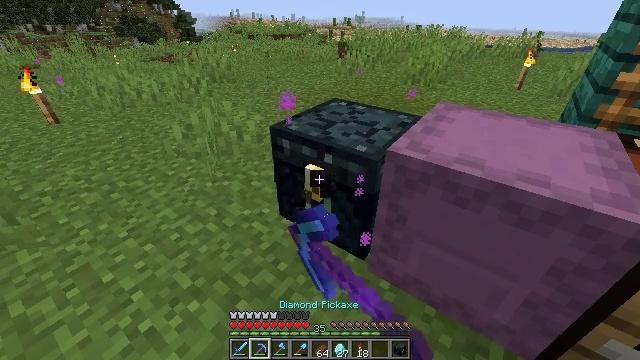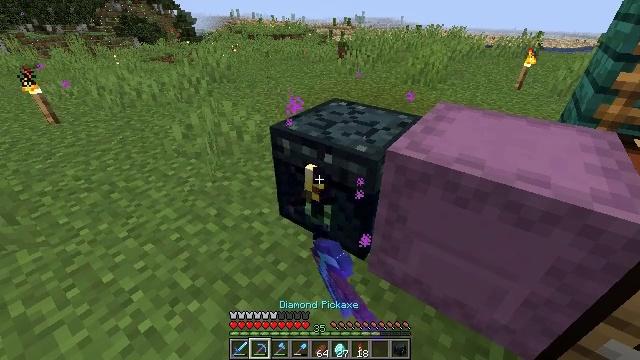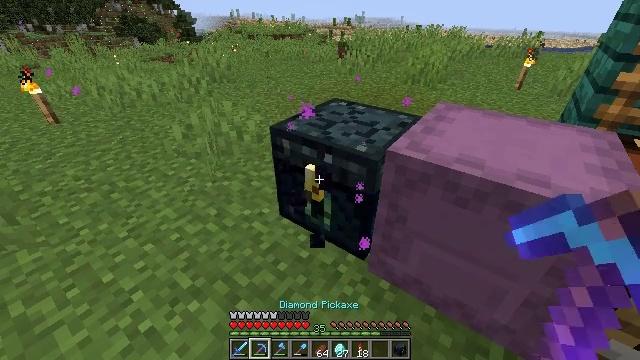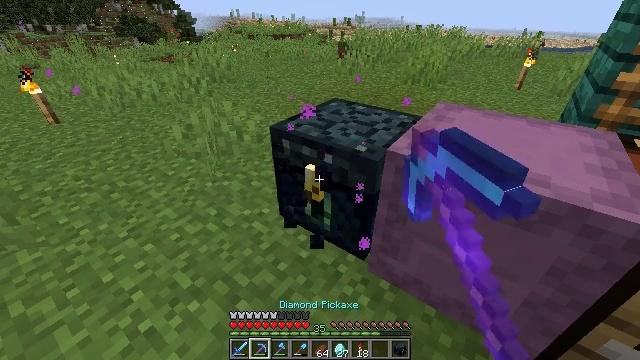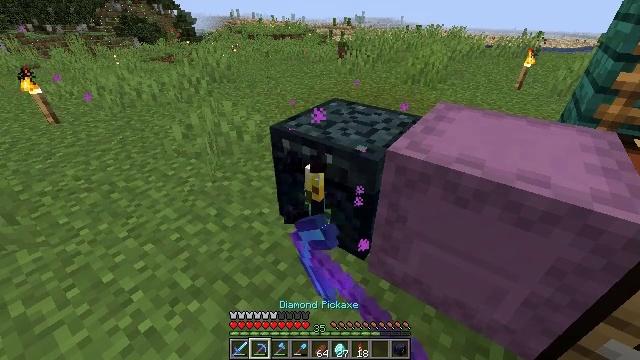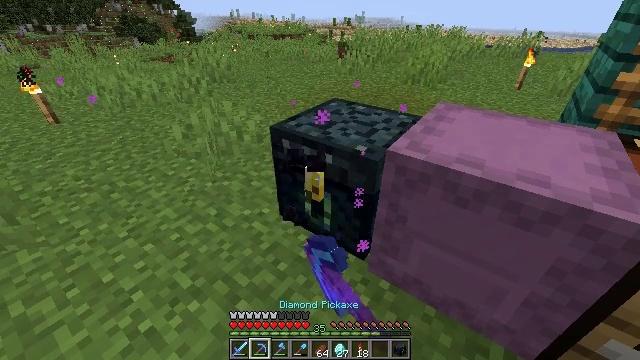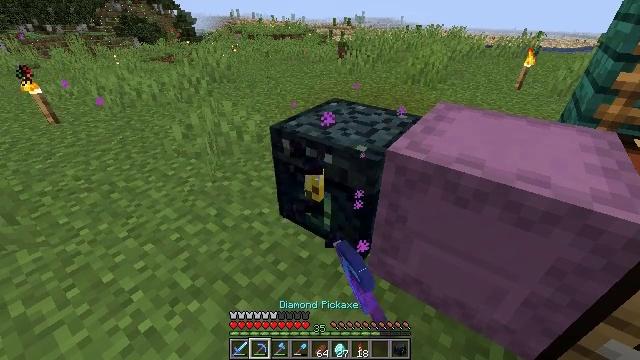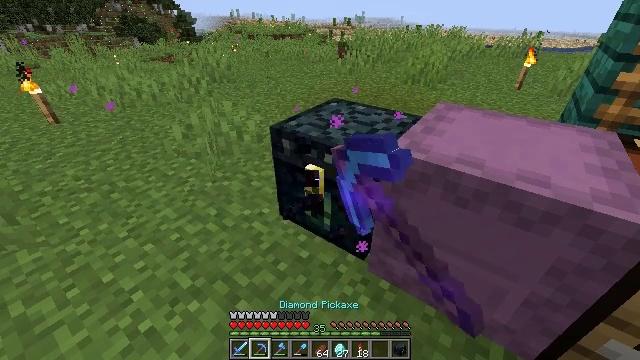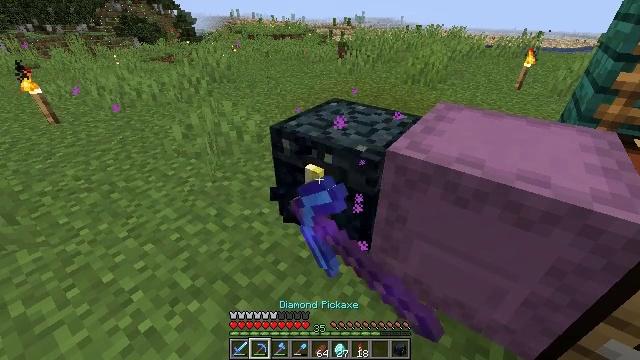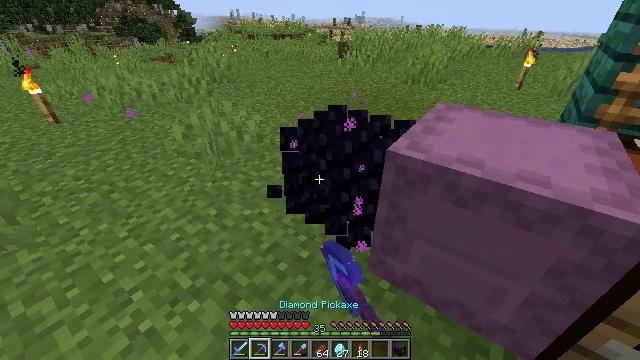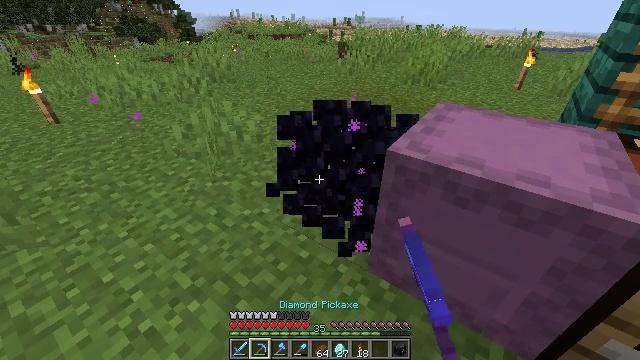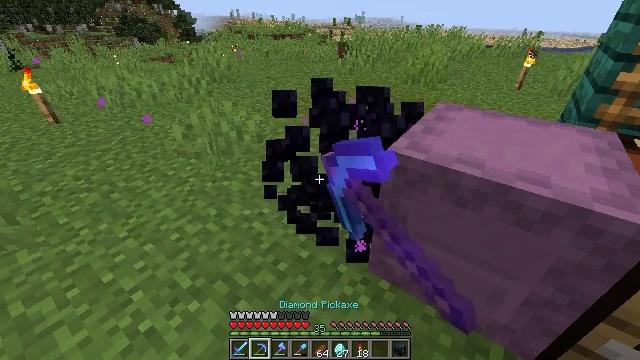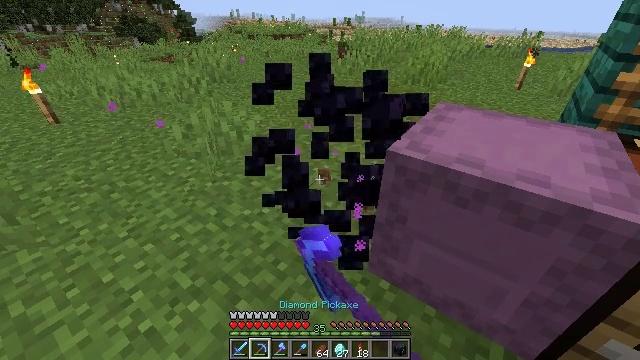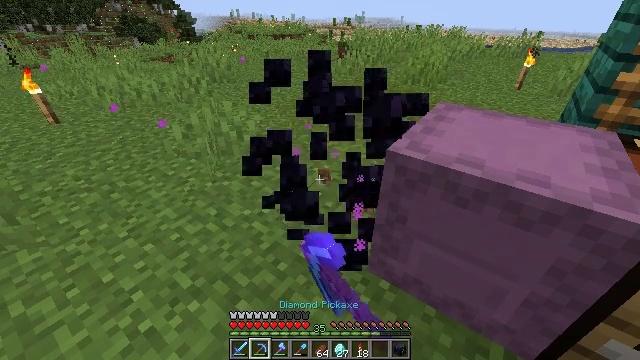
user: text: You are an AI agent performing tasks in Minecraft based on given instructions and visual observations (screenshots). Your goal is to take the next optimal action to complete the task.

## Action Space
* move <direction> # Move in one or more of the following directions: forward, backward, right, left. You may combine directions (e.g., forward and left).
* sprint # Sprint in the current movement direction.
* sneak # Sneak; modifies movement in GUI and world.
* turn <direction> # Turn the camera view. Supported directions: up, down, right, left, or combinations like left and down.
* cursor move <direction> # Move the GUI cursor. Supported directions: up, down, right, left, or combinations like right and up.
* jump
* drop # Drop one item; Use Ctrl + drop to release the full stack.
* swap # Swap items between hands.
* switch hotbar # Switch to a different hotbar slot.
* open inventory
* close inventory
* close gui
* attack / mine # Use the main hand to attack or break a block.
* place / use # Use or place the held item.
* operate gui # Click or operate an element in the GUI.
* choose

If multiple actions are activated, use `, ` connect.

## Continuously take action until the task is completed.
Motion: motion action
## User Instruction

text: Retrieve the ender chest safely.
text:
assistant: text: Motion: attack / mine
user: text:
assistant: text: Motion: attack / mine
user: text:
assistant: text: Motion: attack / mine
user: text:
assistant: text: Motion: attack / mine
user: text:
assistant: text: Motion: attack / mine
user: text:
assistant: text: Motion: attack / mine
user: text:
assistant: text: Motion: attack / mine
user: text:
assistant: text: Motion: attack / mine
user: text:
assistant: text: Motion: attack / mine
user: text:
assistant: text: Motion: attack / mine
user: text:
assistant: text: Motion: attack / mine
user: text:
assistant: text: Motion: attack / mine
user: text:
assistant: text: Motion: attack / mine
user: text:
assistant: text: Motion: attack / mine